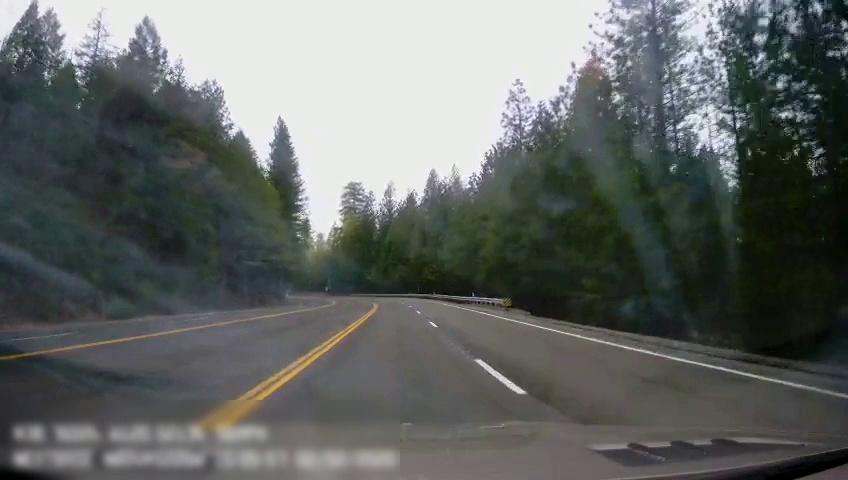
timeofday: Day
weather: Cloudy
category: Drivable Space
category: Lanes | Opposite Lane
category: Lanes | Opposite Lane
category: Lanes | Alternate Lane
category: Lanes | Opposite Lane
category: Lanes | Current Lane
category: Lanes | Current Lane